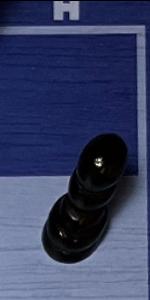
Label: Pawn_Black